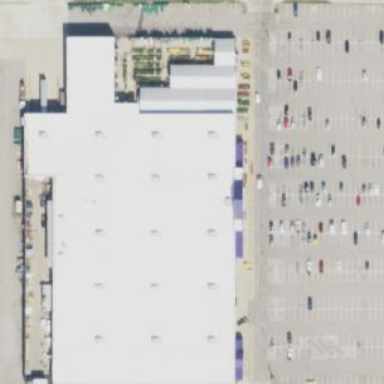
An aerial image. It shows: Retail area.